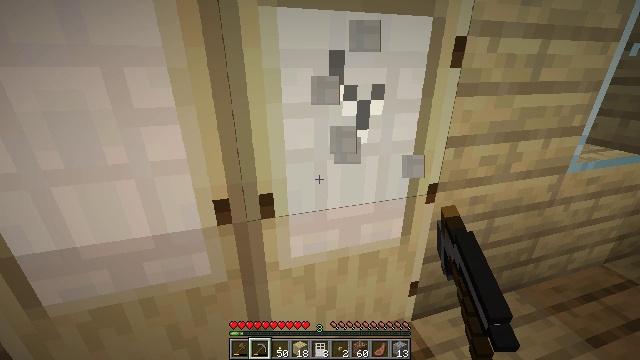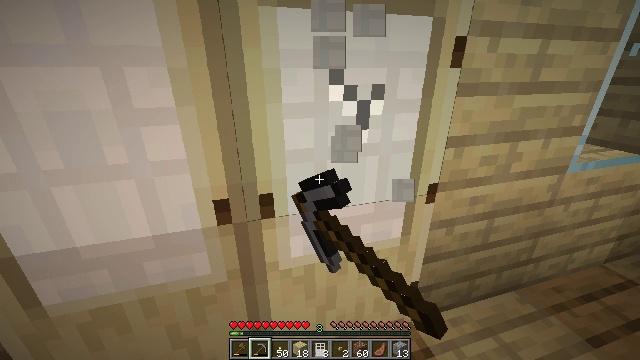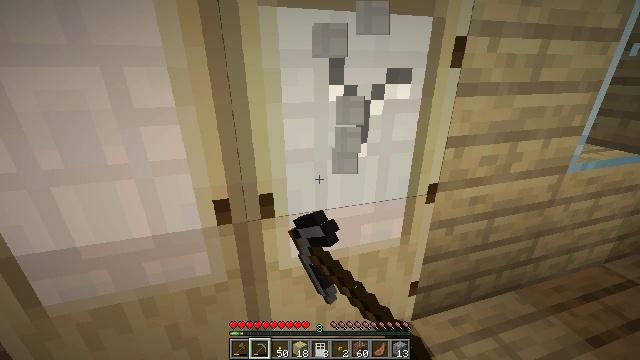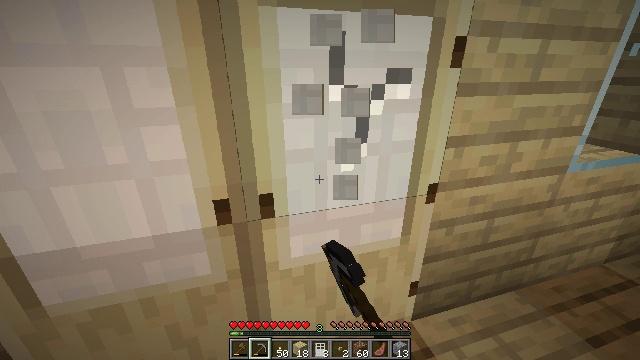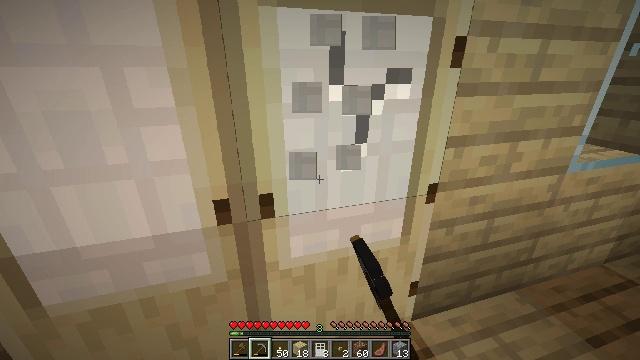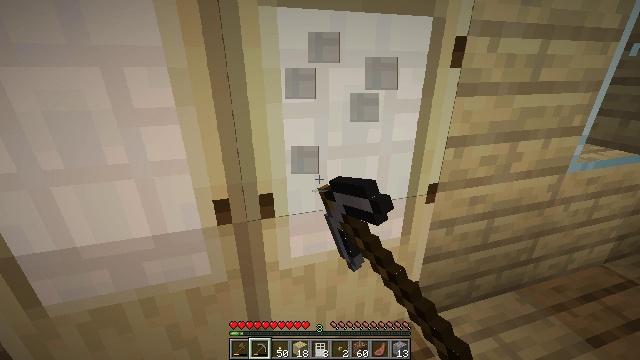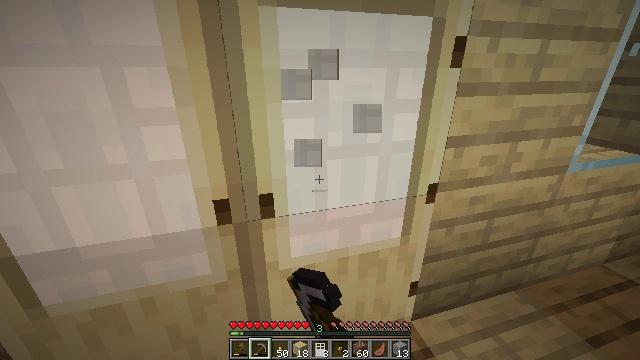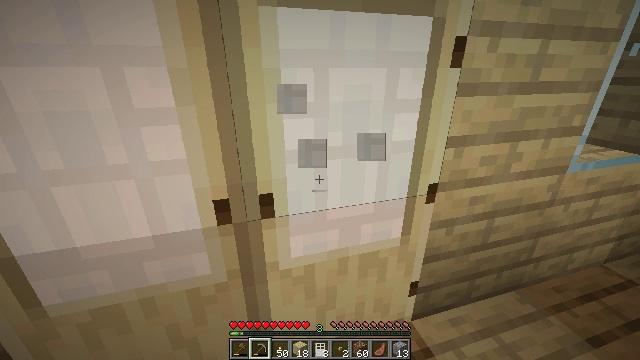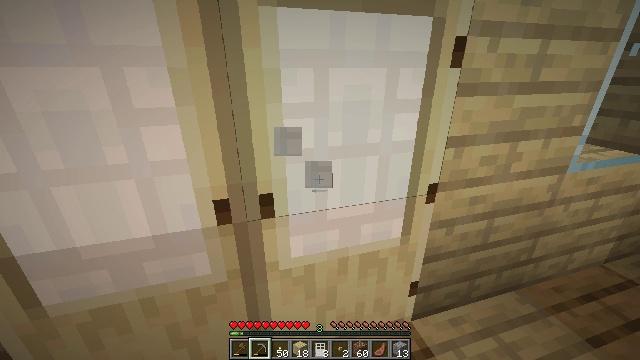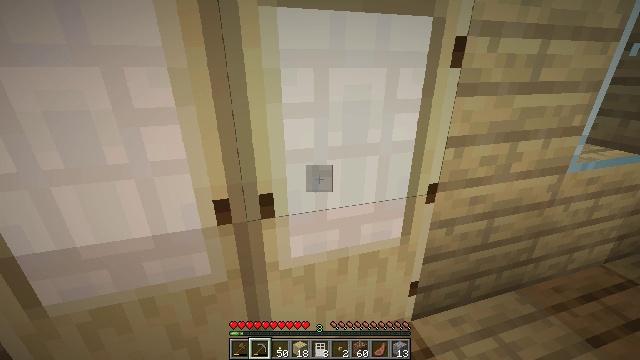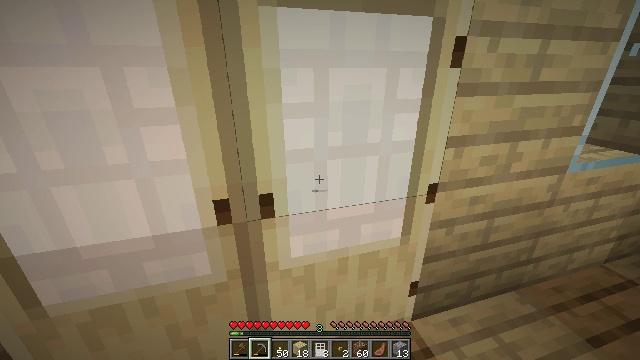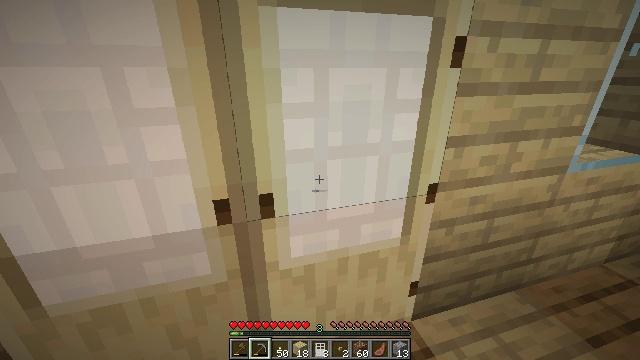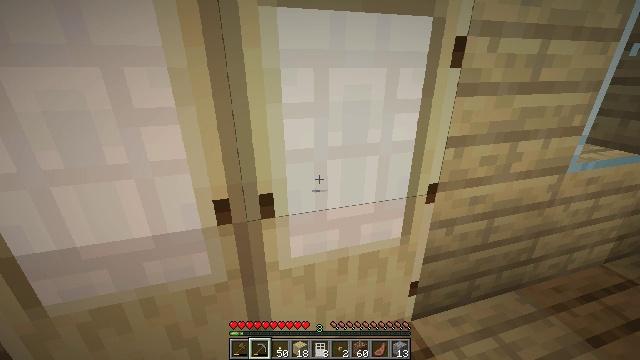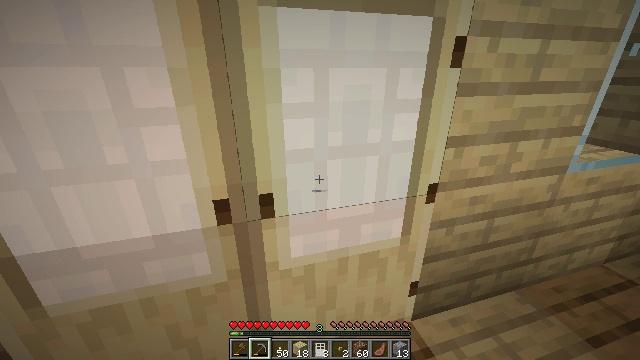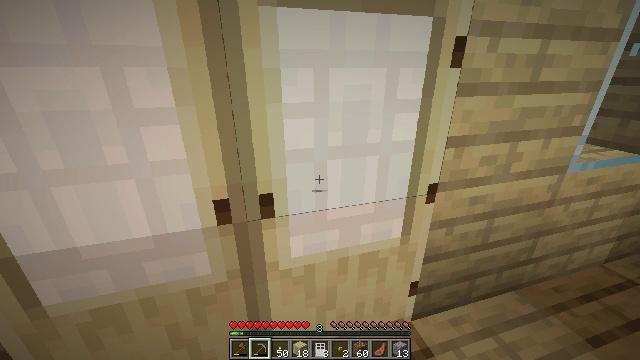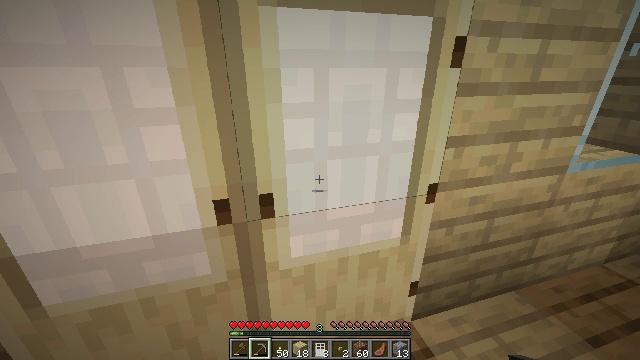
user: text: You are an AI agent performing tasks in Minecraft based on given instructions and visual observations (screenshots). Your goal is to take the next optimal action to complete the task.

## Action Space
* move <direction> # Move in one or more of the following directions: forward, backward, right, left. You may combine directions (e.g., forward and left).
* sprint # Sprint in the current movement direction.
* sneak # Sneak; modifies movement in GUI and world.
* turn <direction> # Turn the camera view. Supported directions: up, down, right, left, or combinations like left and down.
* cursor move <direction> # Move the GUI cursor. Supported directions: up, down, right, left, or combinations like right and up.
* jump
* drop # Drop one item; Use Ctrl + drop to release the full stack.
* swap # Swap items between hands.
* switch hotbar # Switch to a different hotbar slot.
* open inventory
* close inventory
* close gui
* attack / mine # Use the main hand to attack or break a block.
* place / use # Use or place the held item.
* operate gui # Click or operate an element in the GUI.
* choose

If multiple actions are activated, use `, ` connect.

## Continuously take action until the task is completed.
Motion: motion action
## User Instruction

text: Collect the birch door by breaking it.
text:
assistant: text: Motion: attack / mine
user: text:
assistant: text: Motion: attack / mine
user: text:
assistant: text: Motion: attack / mine
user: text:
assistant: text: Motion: attack / mine
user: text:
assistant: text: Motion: no_op
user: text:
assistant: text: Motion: no_op
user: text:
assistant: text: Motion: no_op
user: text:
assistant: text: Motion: no_op
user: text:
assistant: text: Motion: no_op
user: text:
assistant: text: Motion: no_op
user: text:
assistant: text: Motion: no_op
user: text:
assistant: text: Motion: no_op
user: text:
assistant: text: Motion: no_op
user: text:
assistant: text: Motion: no_op
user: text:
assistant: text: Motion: no_op
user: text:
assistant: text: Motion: no_op
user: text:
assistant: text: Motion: no_op
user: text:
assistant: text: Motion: no_op
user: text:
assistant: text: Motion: no_op
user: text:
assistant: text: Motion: no_op
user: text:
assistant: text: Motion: no_op
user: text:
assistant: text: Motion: no_op
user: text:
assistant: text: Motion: no_op
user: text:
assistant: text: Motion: no_op
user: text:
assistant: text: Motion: no_op
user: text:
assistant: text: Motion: no_op
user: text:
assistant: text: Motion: no_op
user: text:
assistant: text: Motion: no_op
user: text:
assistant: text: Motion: no_op
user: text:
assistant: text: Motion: switch to hotbar 1